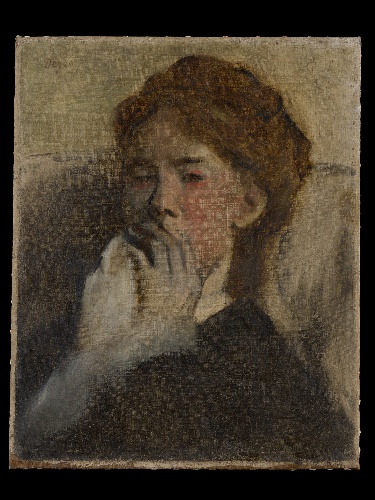
Title: Young Woman with Her Hand over Her Mouth
Artist: Edgar Degas
Artist bio: French, Paris 1834–1917 Paris
Date: ca. 1875
Object type: Painting
Classification: Paintings
Medium: Oil colors freely mixed with turpentine on canvas
Dimensions: 16 1/4 × 13 1/8 in. (41.3 × 33.4 cm)
Department: European Paintings
Credit line: Gift of the Eugene V. and Clare E. Thaw Charitable Trust, 2018
Accession year: 2018
Repository: Metropolitan Museum of Art, New York, NY
Tags: Portraits|Women